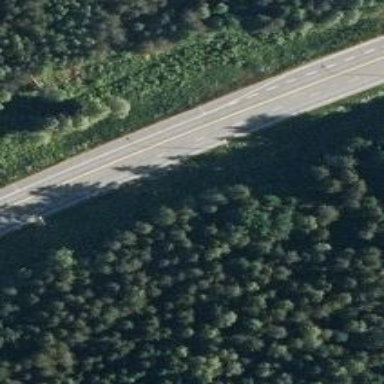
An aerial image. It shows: Asphalt trunk highway.